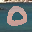
Label: 0